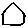
Label: house